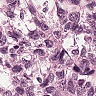
Metastatic tissue present: yes